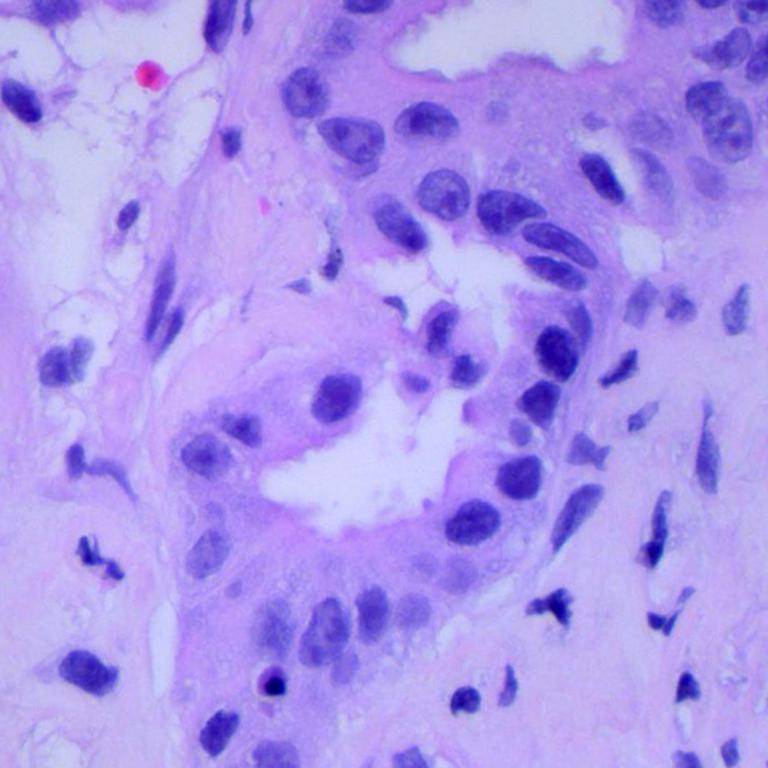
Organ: lung
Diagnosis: adenocarcinomas